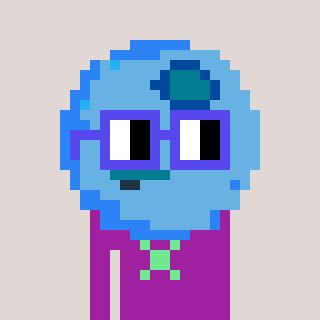
a pixel art character with square blue glasses, a blueberry-shaped head and a magenta-colored body on a warm background